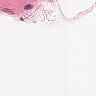
Metastatic tissue present: no